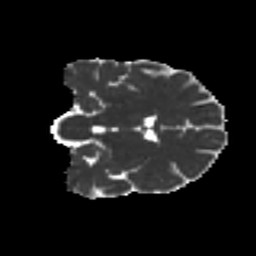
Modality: MD
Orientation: coronal
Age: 29
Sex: male
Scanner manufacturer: ge
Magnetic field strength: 3 T
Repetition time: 7.8 s
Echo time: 0.0611 s